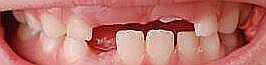
Condition: hypodontia